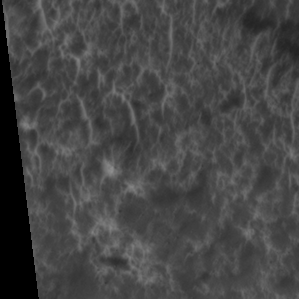
Label: non_frost